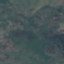
Label: HerbaceousVegetation